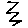
Label: zigzag